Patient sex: F
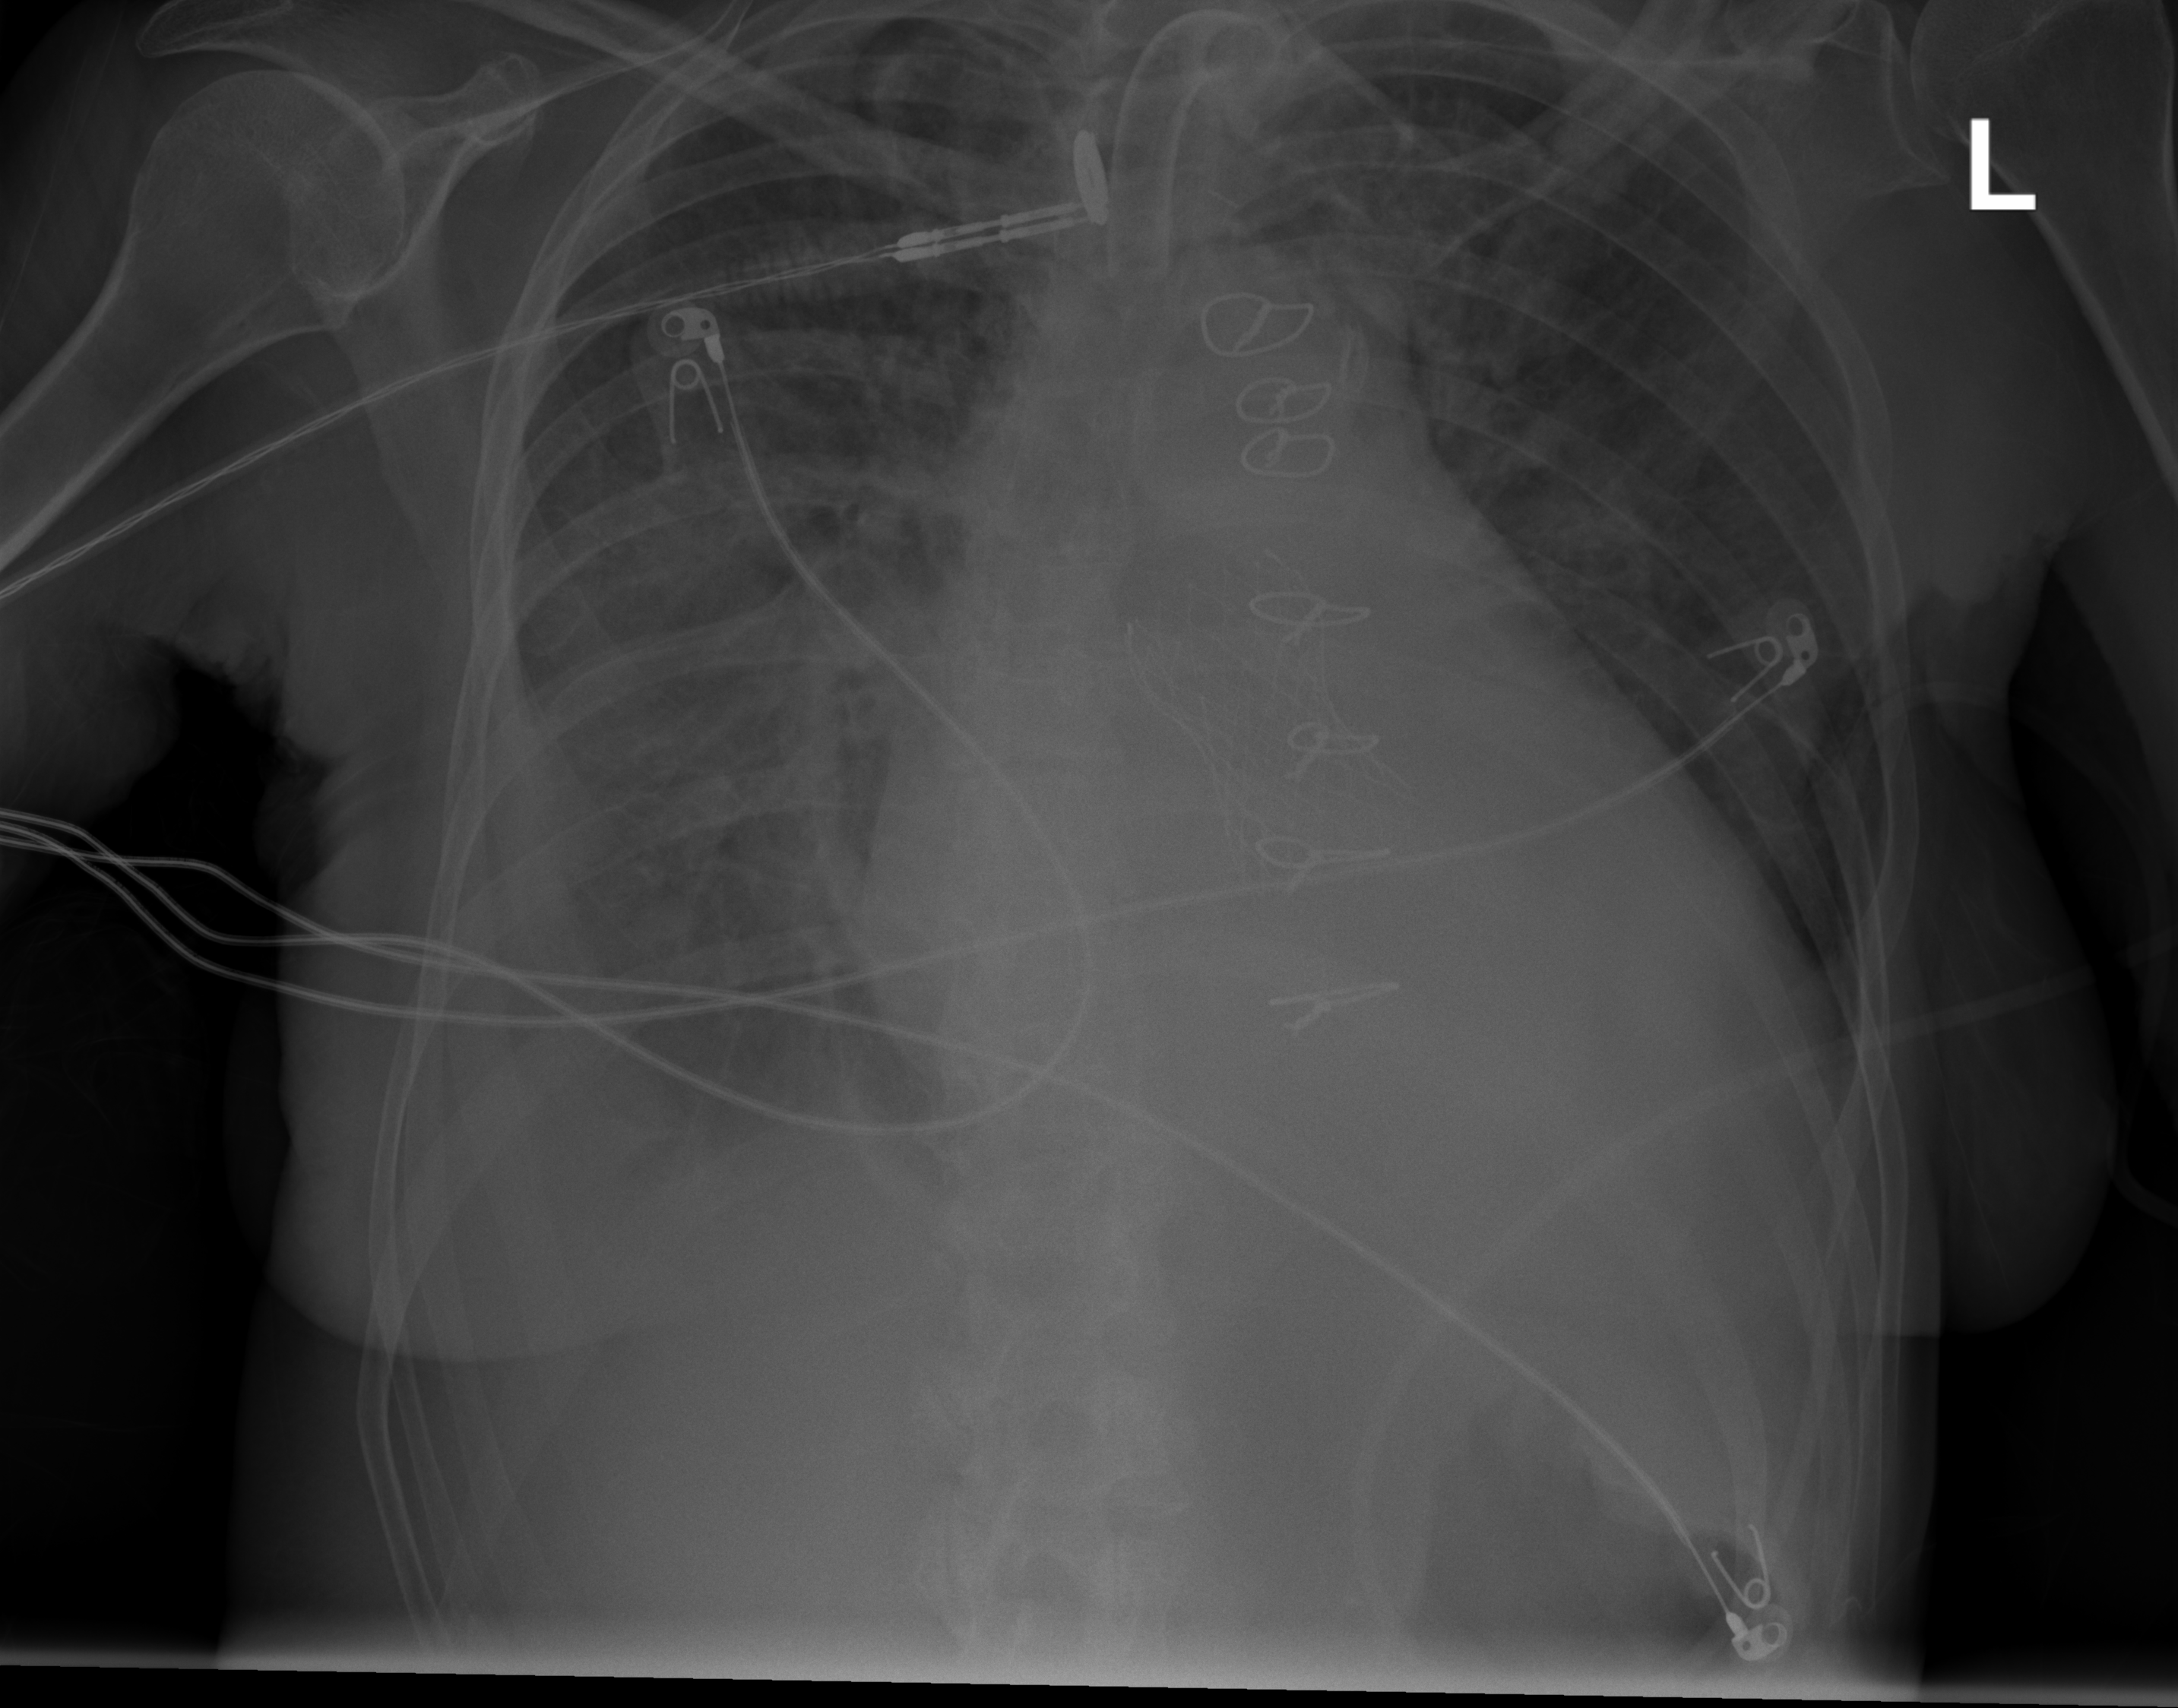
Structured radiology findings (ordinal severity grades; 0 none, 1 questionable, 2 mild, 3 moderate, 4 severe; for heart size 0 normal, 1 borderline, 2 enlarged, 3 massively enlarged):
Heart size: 2
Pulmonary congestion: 2
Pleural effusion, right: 2
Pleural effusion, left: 2
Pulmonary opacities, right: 2
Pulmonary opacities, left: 0
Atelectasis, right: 2
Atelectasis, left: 2